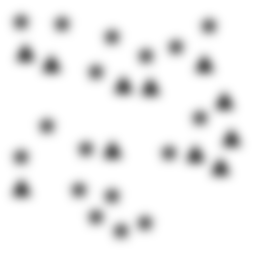
Squares: 0
Triangles: 11
Stars: 17
Total shapes: 28